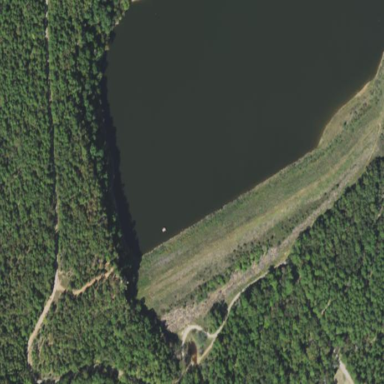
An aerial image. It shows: Dam along waterway.